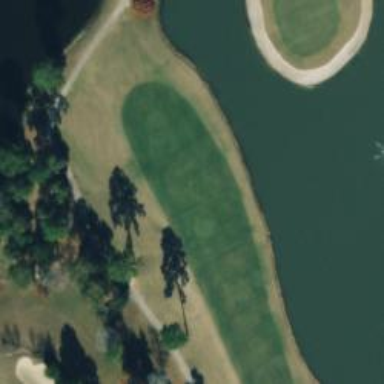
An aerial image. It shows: Golf hole.